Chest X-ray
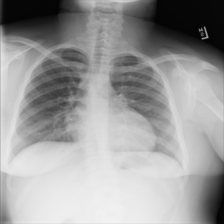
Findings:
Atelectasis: negative
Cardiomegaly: negative
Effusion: negative
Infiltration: negative
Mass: negative
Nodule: negative
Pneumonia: negative
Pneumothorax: negative
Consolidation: negative
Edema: negative
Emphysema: negative
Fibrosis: negative
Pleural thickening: negative
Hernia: negative